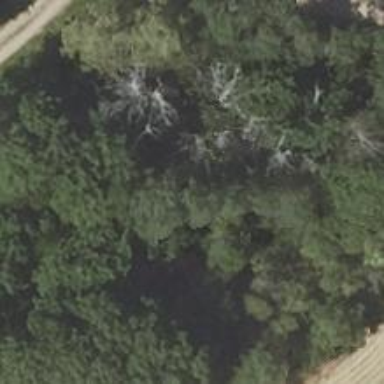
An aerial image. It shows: Broadleaved woodland area.